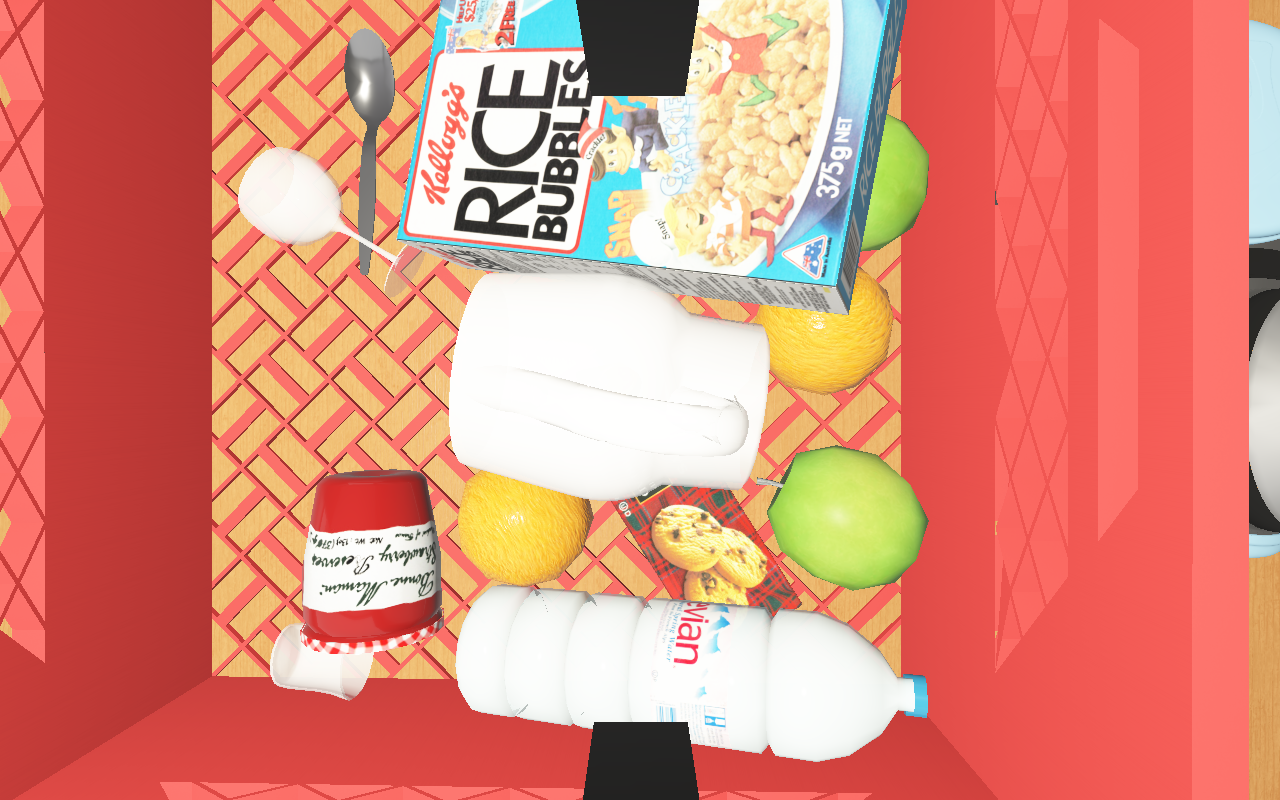
Objects in the scene:
carafe
water bottle
apple
apple
orange
orange
wineglass
honey jar
jam jar
cereal box
cereal box
biscuit box